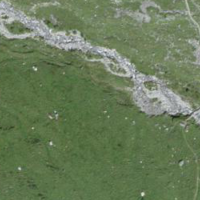
EUNIS habitat code: 23
Species observed at this site:
Chamaenerion dodonaei